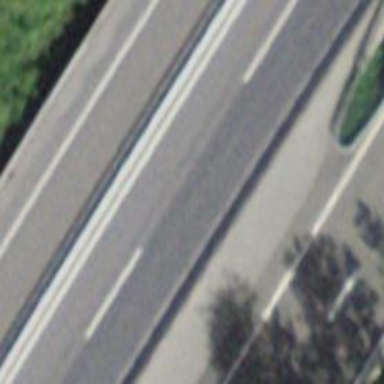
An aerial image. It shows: Asphalt bridge on trunk highway that is designated as motorroad.